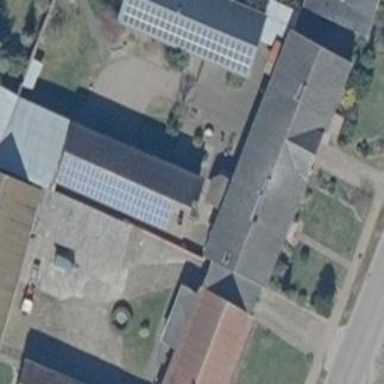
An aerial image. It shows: Solar photovoltaic panel generating electricity. It is small installation located on building.